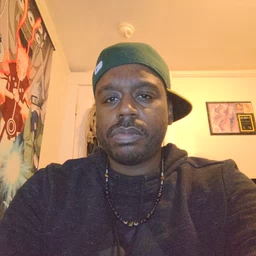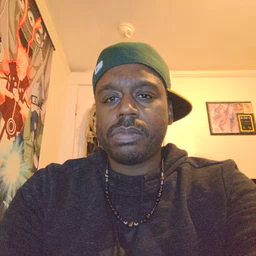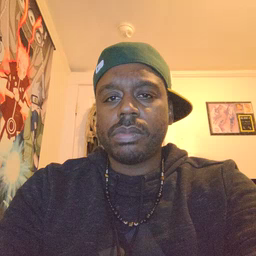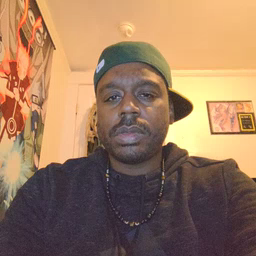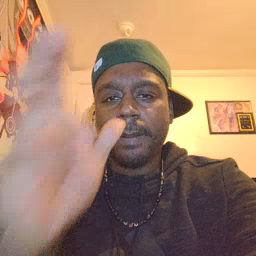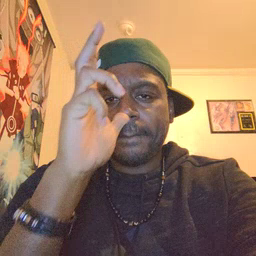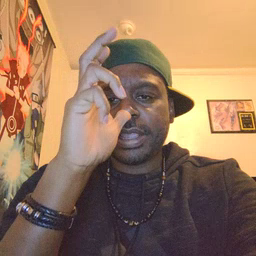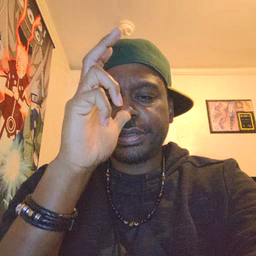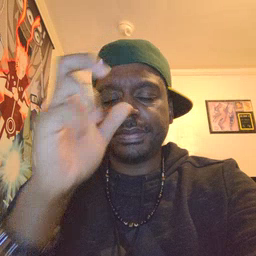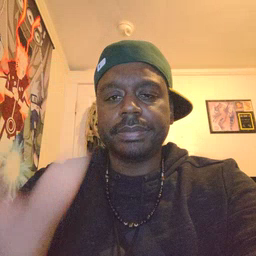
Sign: bug